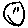
Label: smiley face